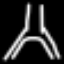
Label: The Eiffel Tower